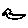
Label: bird